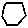
Label: hexagon